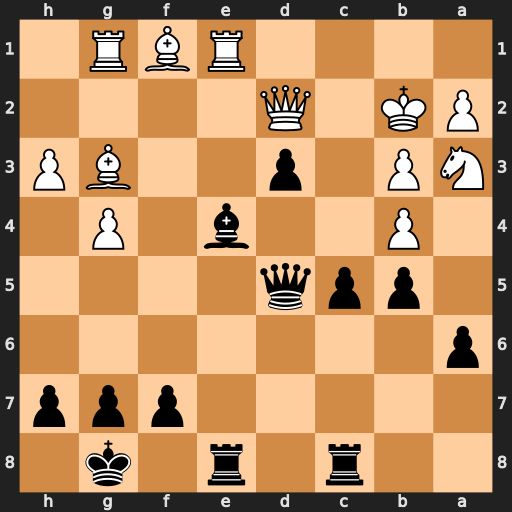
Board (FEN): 2r1r1k1/5ppp/p7/1ppq4/1P2b1P1/NP1p2BP/PK1Q4/4RBR1
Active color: b
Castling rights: -
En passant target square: -
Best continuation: Qd4+ Qc3 Qxg1